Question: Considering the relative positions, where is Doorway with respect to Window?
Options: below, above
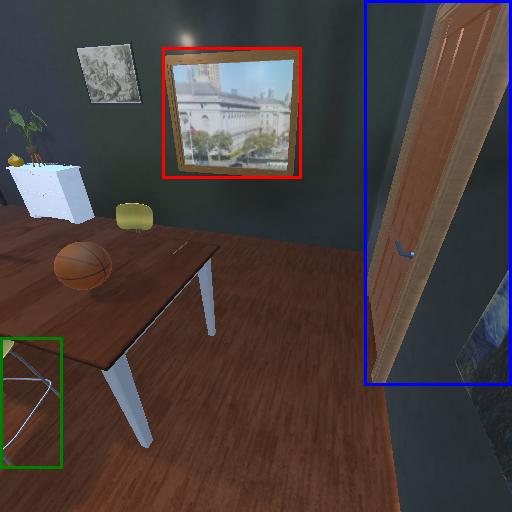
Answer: below